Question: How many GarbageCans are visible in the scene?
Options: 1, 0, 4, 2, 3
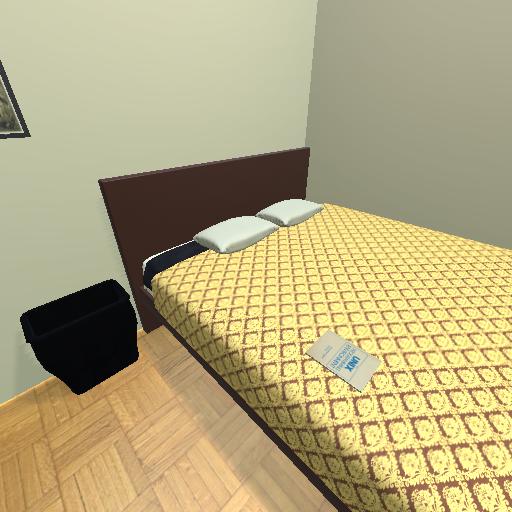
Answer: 1